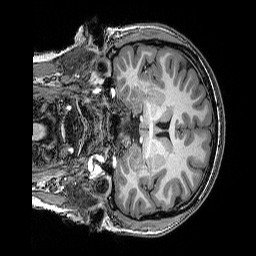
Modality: T1w
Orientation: coronal
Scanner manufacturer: siemens
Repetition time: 2.5 s
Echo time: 0.00348 s